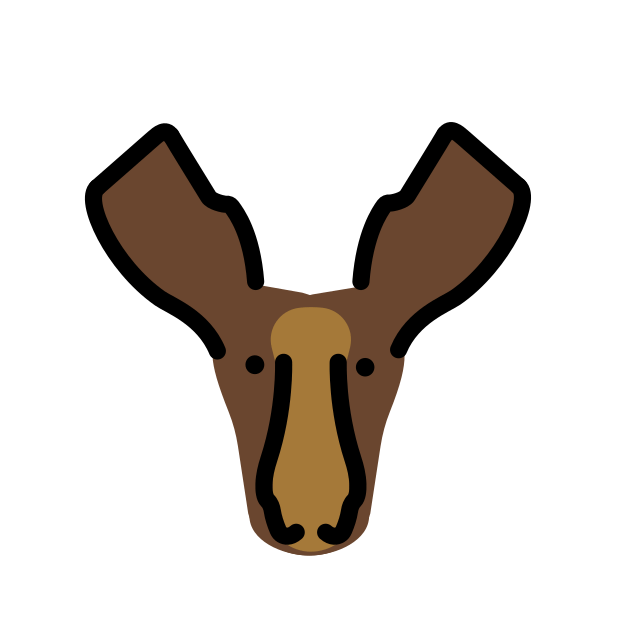
Emoji: 🫎
Name: moose
Unicode: 0x1face